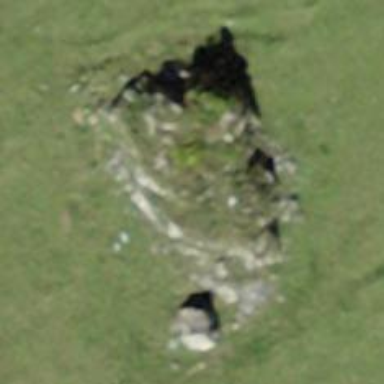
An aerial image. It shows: Natural rock formation.